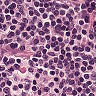
Metastatic tissue present: no